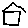
Label: house